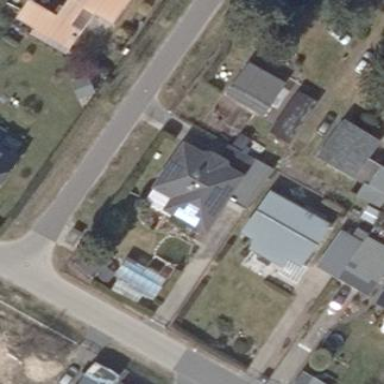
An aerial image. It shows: Simple house.